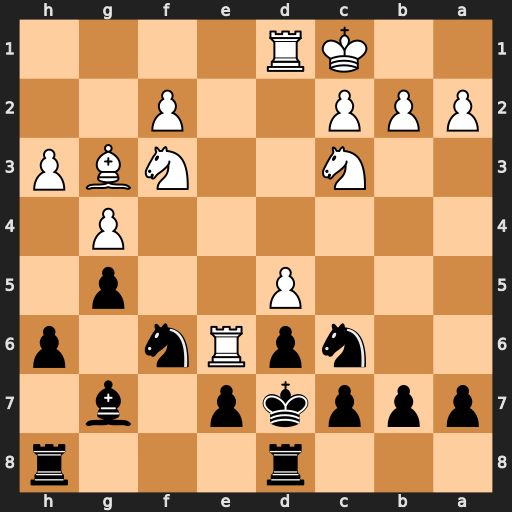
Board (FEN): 3r3r/pppkp1b1/2npRn1p/3P2p1/6P1/2N2NBP/PPP2P2/2KR4
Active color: b
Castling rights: -
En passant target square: -
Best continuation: Nxd5 Nxd5 Kxe6